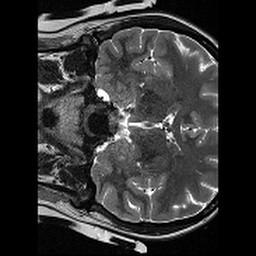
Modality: T2w
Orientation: coronal